Question: I am trying to display the contents of a table from an Access 2007 Database inside a List-view Box.
I am using a Combo Box to select the user I wish to see the details about:
'''
Private Sub Admin_Load(ByVal sender As System.Object, ByVal e As System.EventArgs) Handles MyBase.Load
ReadUsers()
con.ConnectionString = ("Provider=Microsoft.ACE.OLEDB.12.0;" & "Data Source=E:\Computing\Projects\Login\Loginds.accdb;")
con.Open()
Sql = "Select * From Clients"
da = New OleDb.OleDbDataAdapter(Sql, con)
da.Fill(ds, "Clients")
MaxRows = ds.Tables("Clients").Rows.Count
intCounter = -1
ComboBoxClients.DisplayMember = "ClientName"
ComboBoxClients.ValueMember = "ID"
ComboBoxClients.DataSource = ds.Tables("Clients")
'''
Then inside the List View:
'''
Private Sub ListView1_SelectedIndexChanged(ByVal sender As System.Object, ByVal e As System.EventArgs) Handles ListView1.SelectedIndexChanged
Dim Test As Integer
ListView1.Clear()
For i = 0 To MaxRows - 1
Test = ds.Tables("Clients").Rows(i).Item("ClientName")
If Test = ComboBoxClients.SelectedValue Then
For intCounter As Integer = 0 To ds.Tables("Clients").Columns.Count - 1
ListView1.Columns.Add(ds.Tables("Clients").Columns(intCounter).ColumnName, 80, HorizontalAlignment.Center)
Next
Dim ListItem = New ListViewItem
ListItem = ListView1.Items.Add(ds.Tables("Clients").Rows(i).Item(0))
ListItem.SubItems.Add(ds.Tables("Clients").Rows(i).Item(1))
ListItem.SubItems.Add(ds.Tables("Clients").Rows(i).Item(2))
ListItem.SubItems.Add(ds.Tables("Clients").Rows(i).Item(3))
ListItem.SubItems.Add(ds.Tables("Clients").Rows(i).Item(4))
End If
Next
End Sub
'''
The listview box currently doesn't display anything:

Any help would be great, thanks.
ListView1 Revision:
'''
Private Sub ListView1_SelectedIndexChanged(ByVal sender As System.Object, ByVal e As System.EventArgs) Handles ListView1.SelectedIndexChanged
Dim Test As Integer
Dim ListItem = New ListViewItem
ListView1.Clear()
For i = 0 To MaxRows - 1
Test = ds.Tables("Clients").Rows(i).Item("ClientName")
If Test = ComboBoxClients.SelectedValue Then
For intCounter As Integer = 0 To ds.Tables("Clients").Columns.Count - 1
ListView1.Columns.Add(ds.Tables("Clients").Columns(intCounter).ColumnName, 80, HorizontalAlignment.Center)
Next
ListItem.SubItems.Add(ds.Tables("Clients").Rows(i).Item(0))
ListItem.SubItems.Add(ds.Tables("Clients").Rows(i).Item(1))
ListItem.SubItems.Add(ds.Tables("Clients").Rows(i).Item(2))
ListItem.SubItems.Add(ds.Tables("Clients").Rows(i).Item(3))
ListItem.SubItems.Add(ds.Tables("Clients").Rows(i).Item(4))
ListView1.Items.Add(ListItem)
End If
Next
End Sub
'''
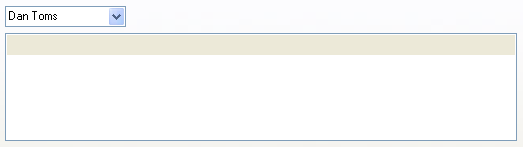
Answer: This line ...
'''
ListItem = ListView1.Items.Add(ds.Tables("Clients").Rows(i).Item(0))
'''
... is not actually adding the ListItem to ListView1. After you declare and set up ListItem, add it to the ListView control:
'''
' ...
ListItem.SubItems.Add(ds.Tables("Clients").Rows(i).Item(3))
ListItem.SubItems.Add(ds.Tables("Clients").Rows(i).Item(4))
ListView1.Items.Add(ListItem)
'''
Alternatively, I've found it easier to populate a ListView control like this:
'''
Dim items() As String = {dr("customer_id").ToString, _
dr("id").ToString, _
dr("name").ToString, _
dr("address1").ToString, _
dr("city").ToString, _
dr("state").ToString, _
dr("zip_code").ToString}
Dim lvi As New ListViewItem(items)
ListView1.Items.Add(lvi)
'''